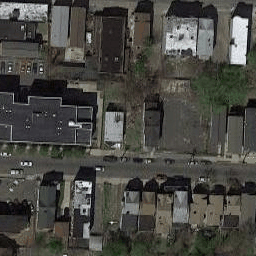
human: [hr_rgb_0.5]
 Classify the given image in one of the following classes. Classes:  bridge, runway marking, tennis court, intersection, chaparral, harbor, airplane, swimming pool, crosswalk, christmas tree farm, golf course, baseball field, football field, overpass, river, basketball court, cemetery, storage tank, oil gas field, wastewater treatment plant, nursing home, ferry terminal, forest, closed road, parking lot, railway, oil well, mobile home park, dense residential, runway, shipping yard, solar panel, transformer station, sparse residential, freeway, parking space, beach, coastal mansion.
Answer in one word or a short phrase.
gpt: intersection